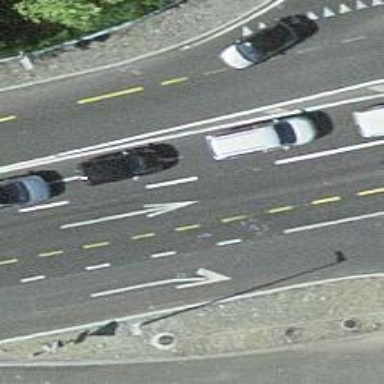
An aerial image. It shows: Road with traffic signals.